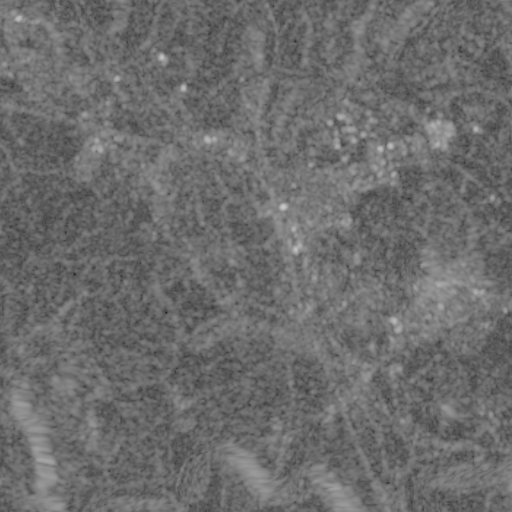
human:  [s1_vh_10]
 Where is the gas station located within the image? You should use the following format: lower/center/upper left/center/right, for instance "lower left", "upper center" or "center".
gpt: The gas station is located in the center right of the image.
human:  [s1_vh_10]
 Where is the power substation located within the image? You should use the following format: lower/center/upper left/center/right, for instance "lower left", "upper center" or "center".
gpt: The power substation is located in the center right of the image.
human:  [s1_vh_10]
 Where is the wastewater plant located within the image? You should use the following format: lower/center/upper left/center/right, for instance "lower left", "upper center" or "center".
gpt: The wastewater plant is located in the upper left of the image.
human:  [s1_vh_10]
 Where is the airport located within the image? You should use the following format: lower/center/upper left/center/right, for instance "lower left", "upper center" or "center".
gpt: There is no airport in the image.

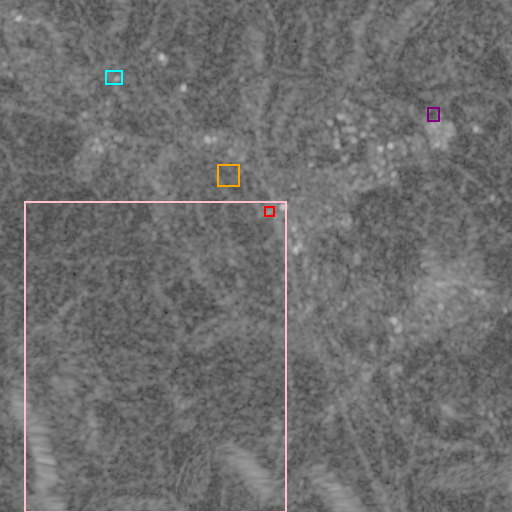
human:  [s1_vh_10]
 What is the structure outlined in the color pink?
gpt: The structure outlined in pink is a crop field.
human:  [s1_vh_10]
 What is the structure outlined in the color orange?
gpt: The structure outlined in orange is a park.
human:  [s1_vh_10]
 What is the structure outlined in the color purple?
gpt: The structure outlined in purple is a parking lot.
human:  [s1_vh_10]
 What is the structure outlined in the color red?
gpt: The structure outlined in red is a power substation.
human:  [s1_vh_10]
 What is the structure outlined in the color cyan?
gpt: The structure outlined in cyan is a wastewater plant.
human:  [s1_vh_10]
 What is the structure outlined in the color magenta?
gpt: There is no magenta outline.